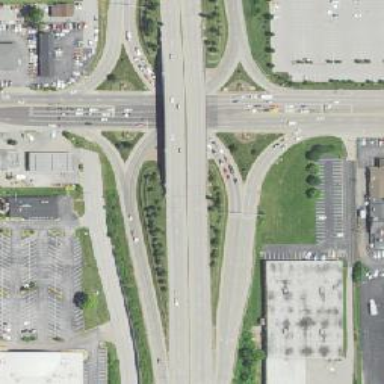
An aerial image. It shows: Trunk link highway.